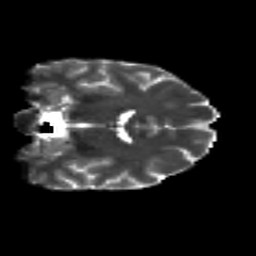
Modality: T2w
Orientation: coronal
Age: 32
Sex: female
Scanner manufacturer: siemens
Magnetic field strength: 3 T
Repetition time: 8.8 s
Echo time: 0.085 s